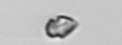
Label: Heterocapsa_rotundata